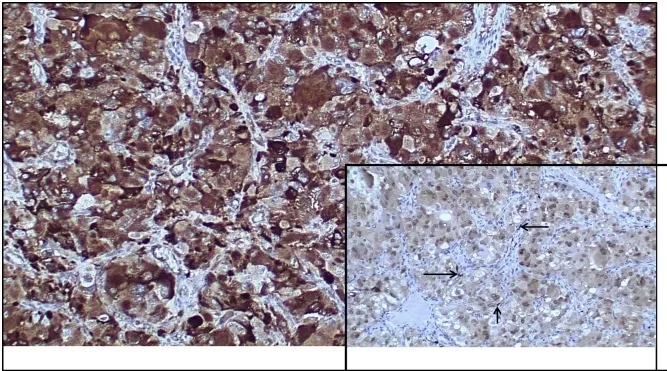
Tumor cells with diffuse granular cytoplasmic staining for antibody to chromogranin (immunohistochemical stain, original magnification x200). . Lower right inset:. Occasional (arrow) sustentacular cells at the periphery of tumor cell nests, highlighted by antibody to S-100 (immunohistochemical stain, original magnification x100).
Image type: pathology (immunostaining)